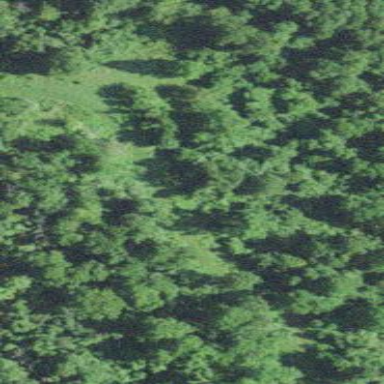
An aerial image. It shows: Patch of scrub vegetation.